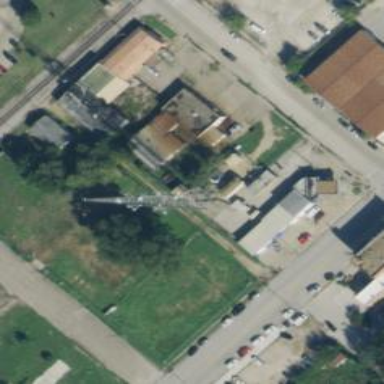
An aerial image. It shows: Mast tower used for communication.